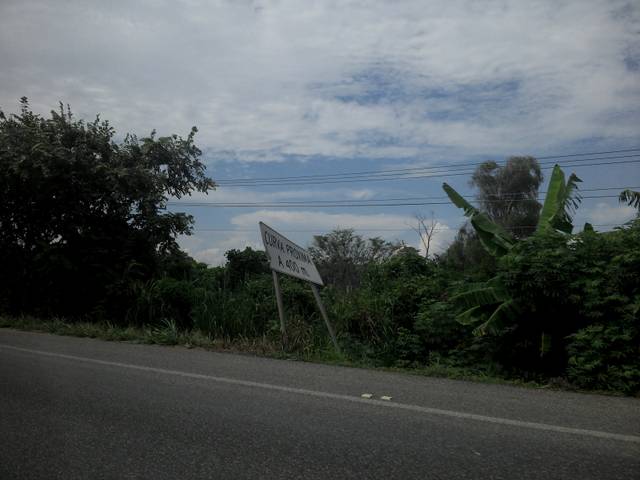
Region: Mexico
Coordinates: 18.001, -92.879